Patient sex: M
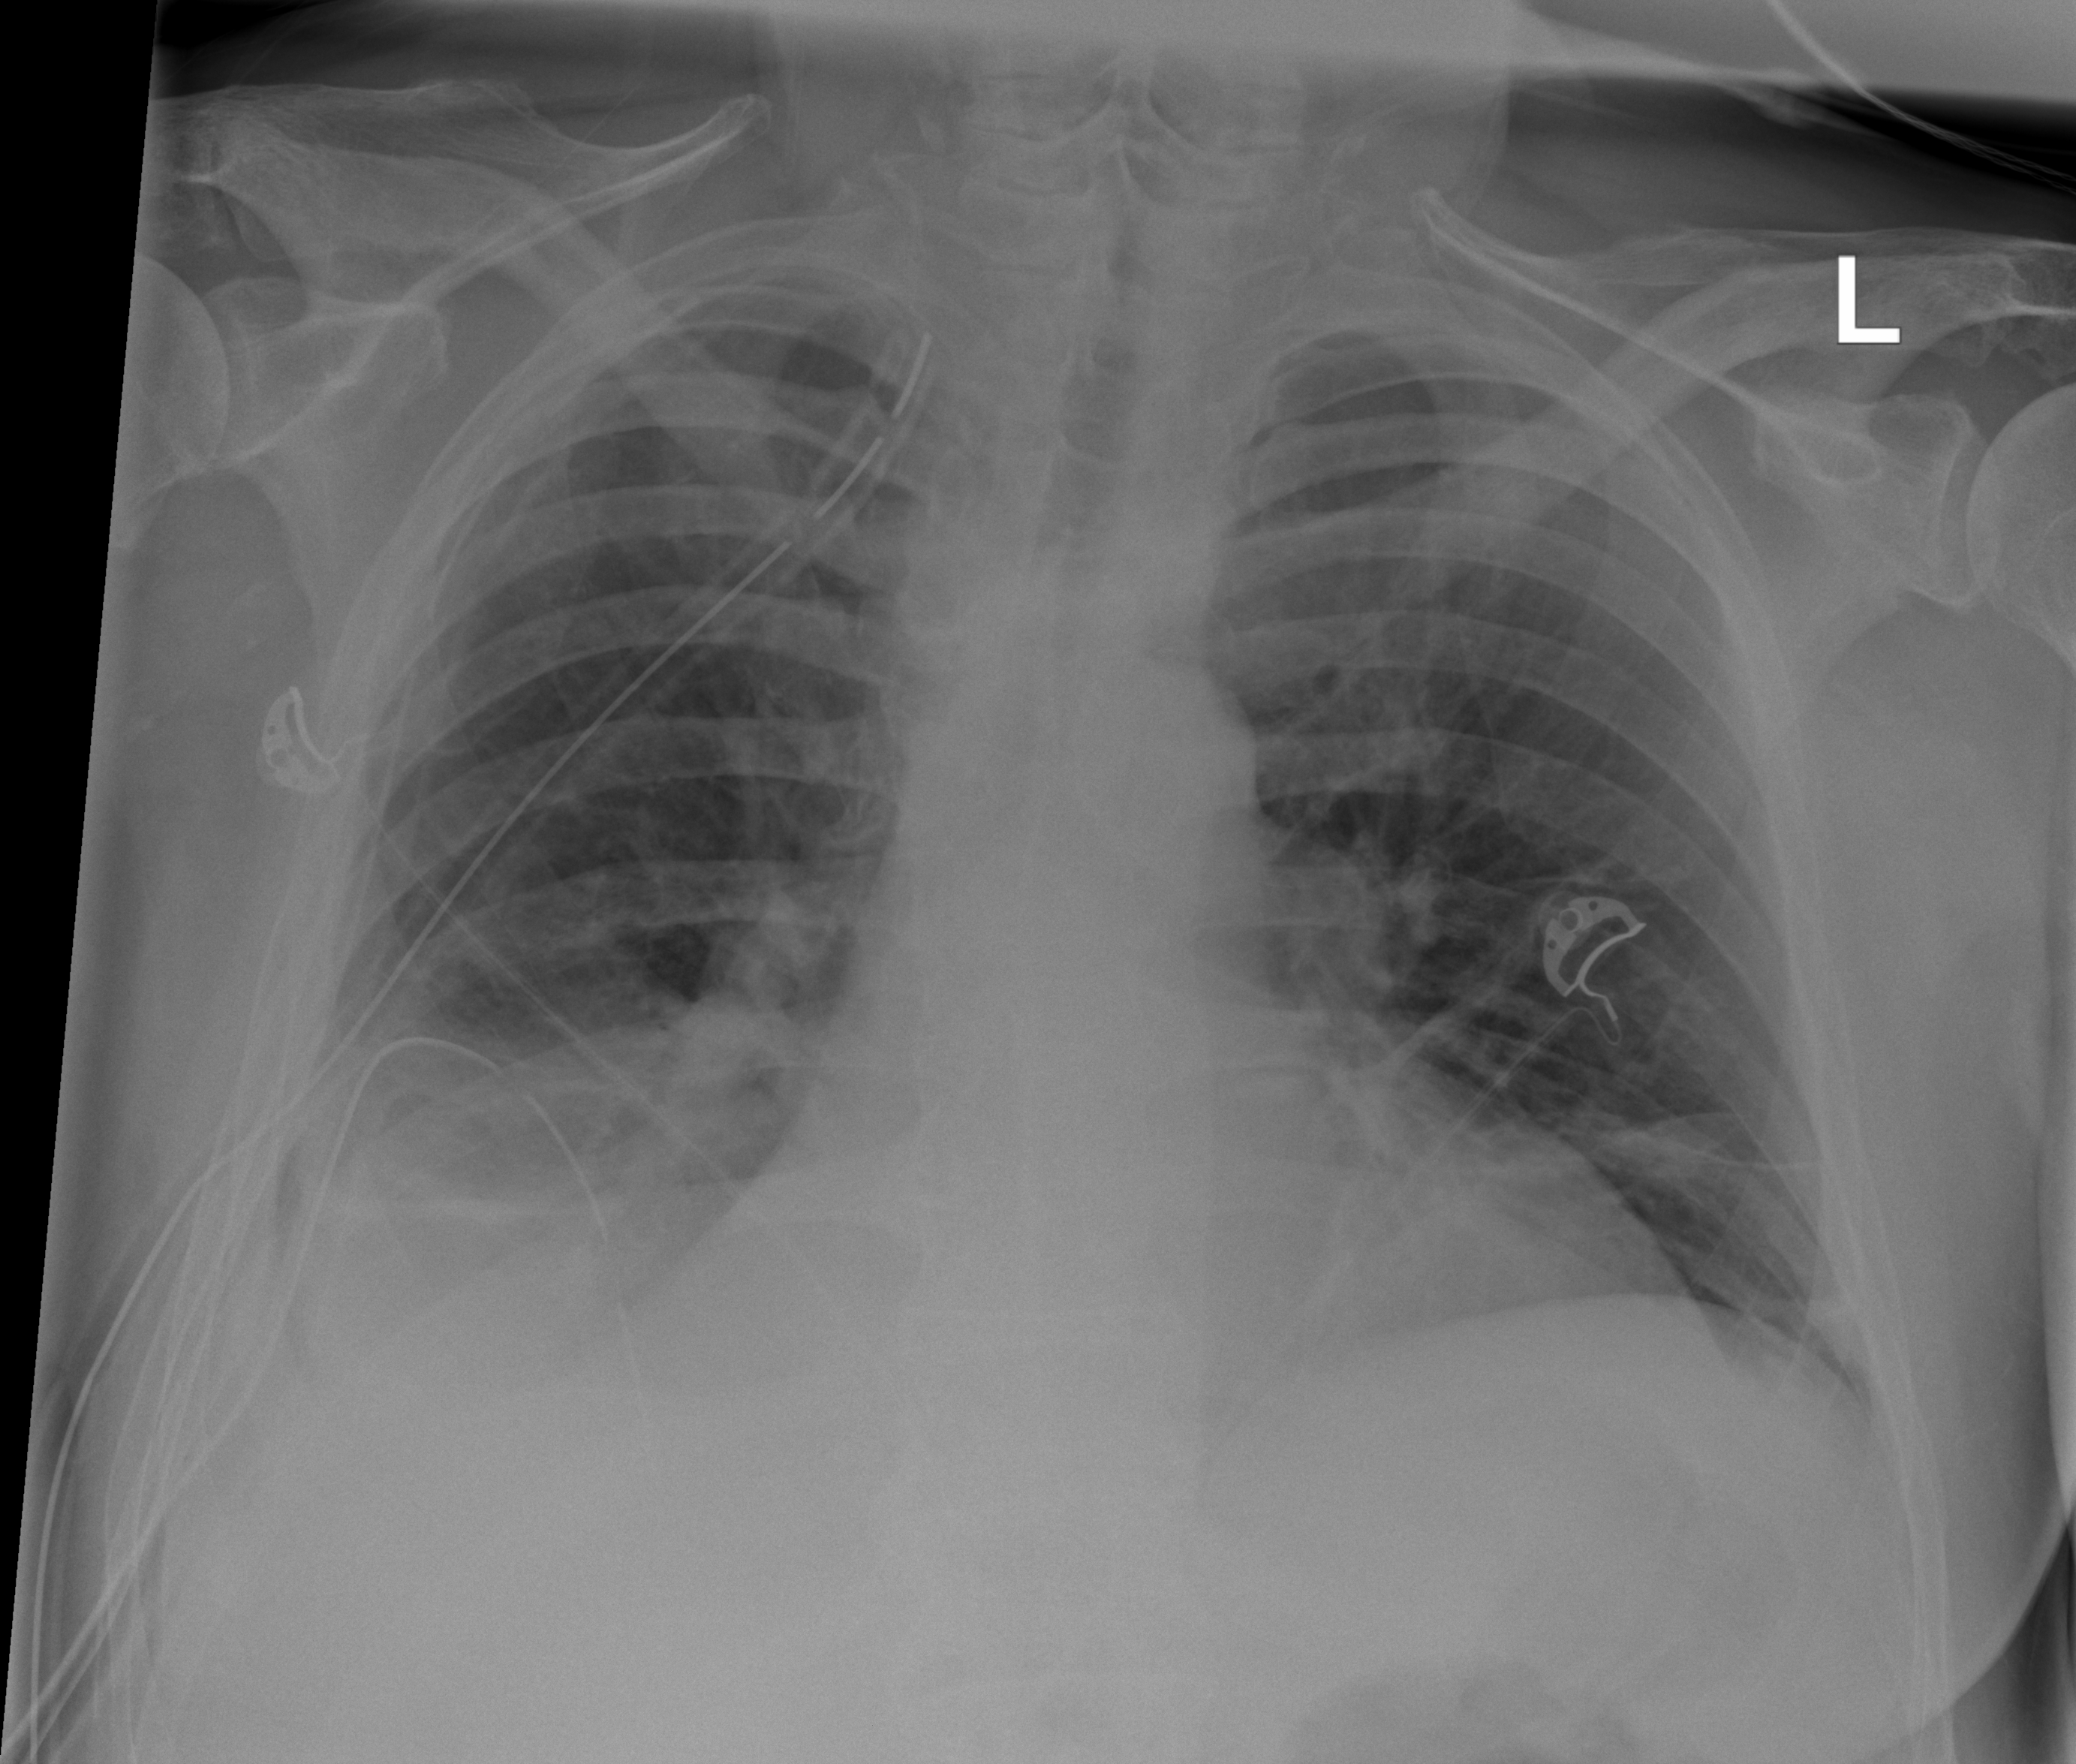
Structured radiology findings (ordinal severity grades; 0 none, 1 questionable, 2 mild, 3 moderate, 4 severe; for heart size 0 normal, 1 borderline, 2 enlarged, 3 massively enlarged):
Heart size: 1
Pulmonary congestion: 0
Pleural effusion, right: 2
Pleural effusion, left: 0
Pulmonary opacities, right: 2
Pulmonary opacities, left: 0
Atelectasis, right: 3
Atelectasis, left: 2